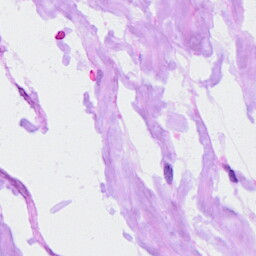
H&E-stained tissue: Ovarian